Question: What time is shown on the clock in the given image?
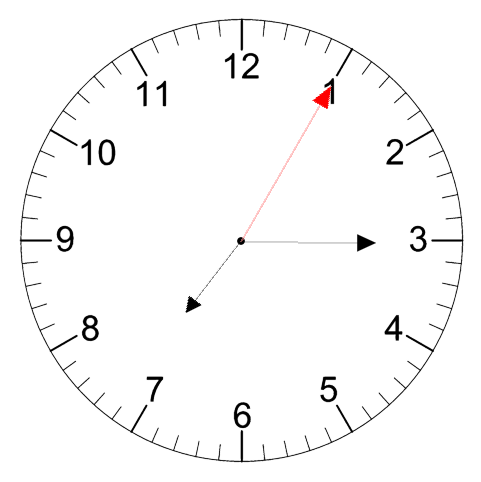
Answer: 07:15:05